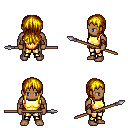
a pixel art fantasy rpg character, male body template, human, dark skin, gold chest armor, gold greaves, blonde unkempt hairstyle, cloth bracers, spear, four views (front, back, left, right), 2x2 character sprite sheet, small pixel art, hard edges, no anti-aliasing